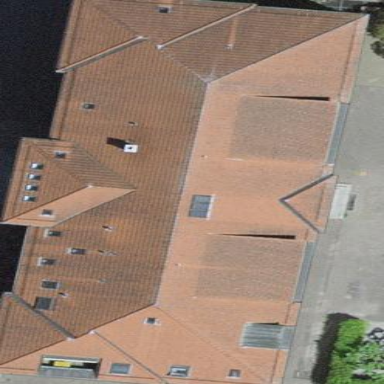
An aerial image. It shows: School building with hipped roof.